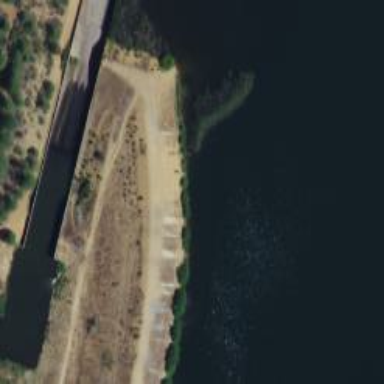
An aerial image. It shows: Dam across waterway.